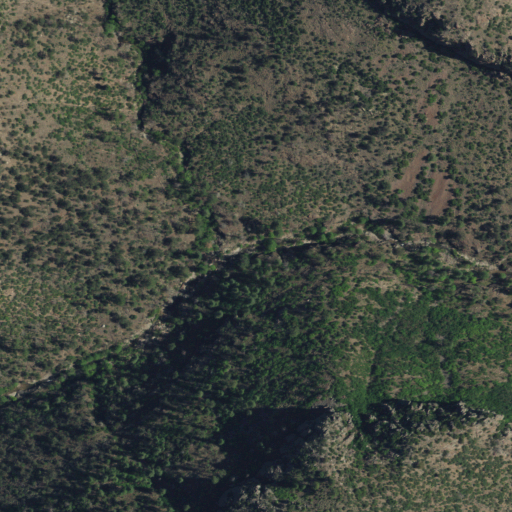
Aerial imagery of valley in New Mexico named Lookout Canyon containing evergreen forest and shrub